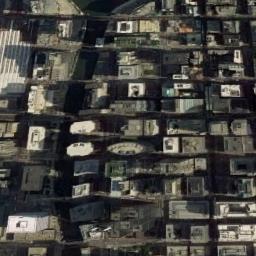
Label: commercial_area